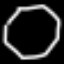
Label: octagon